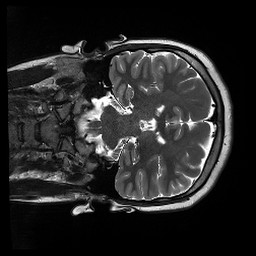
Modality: T2w
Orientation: coronal
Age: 21
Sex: female